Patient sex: M
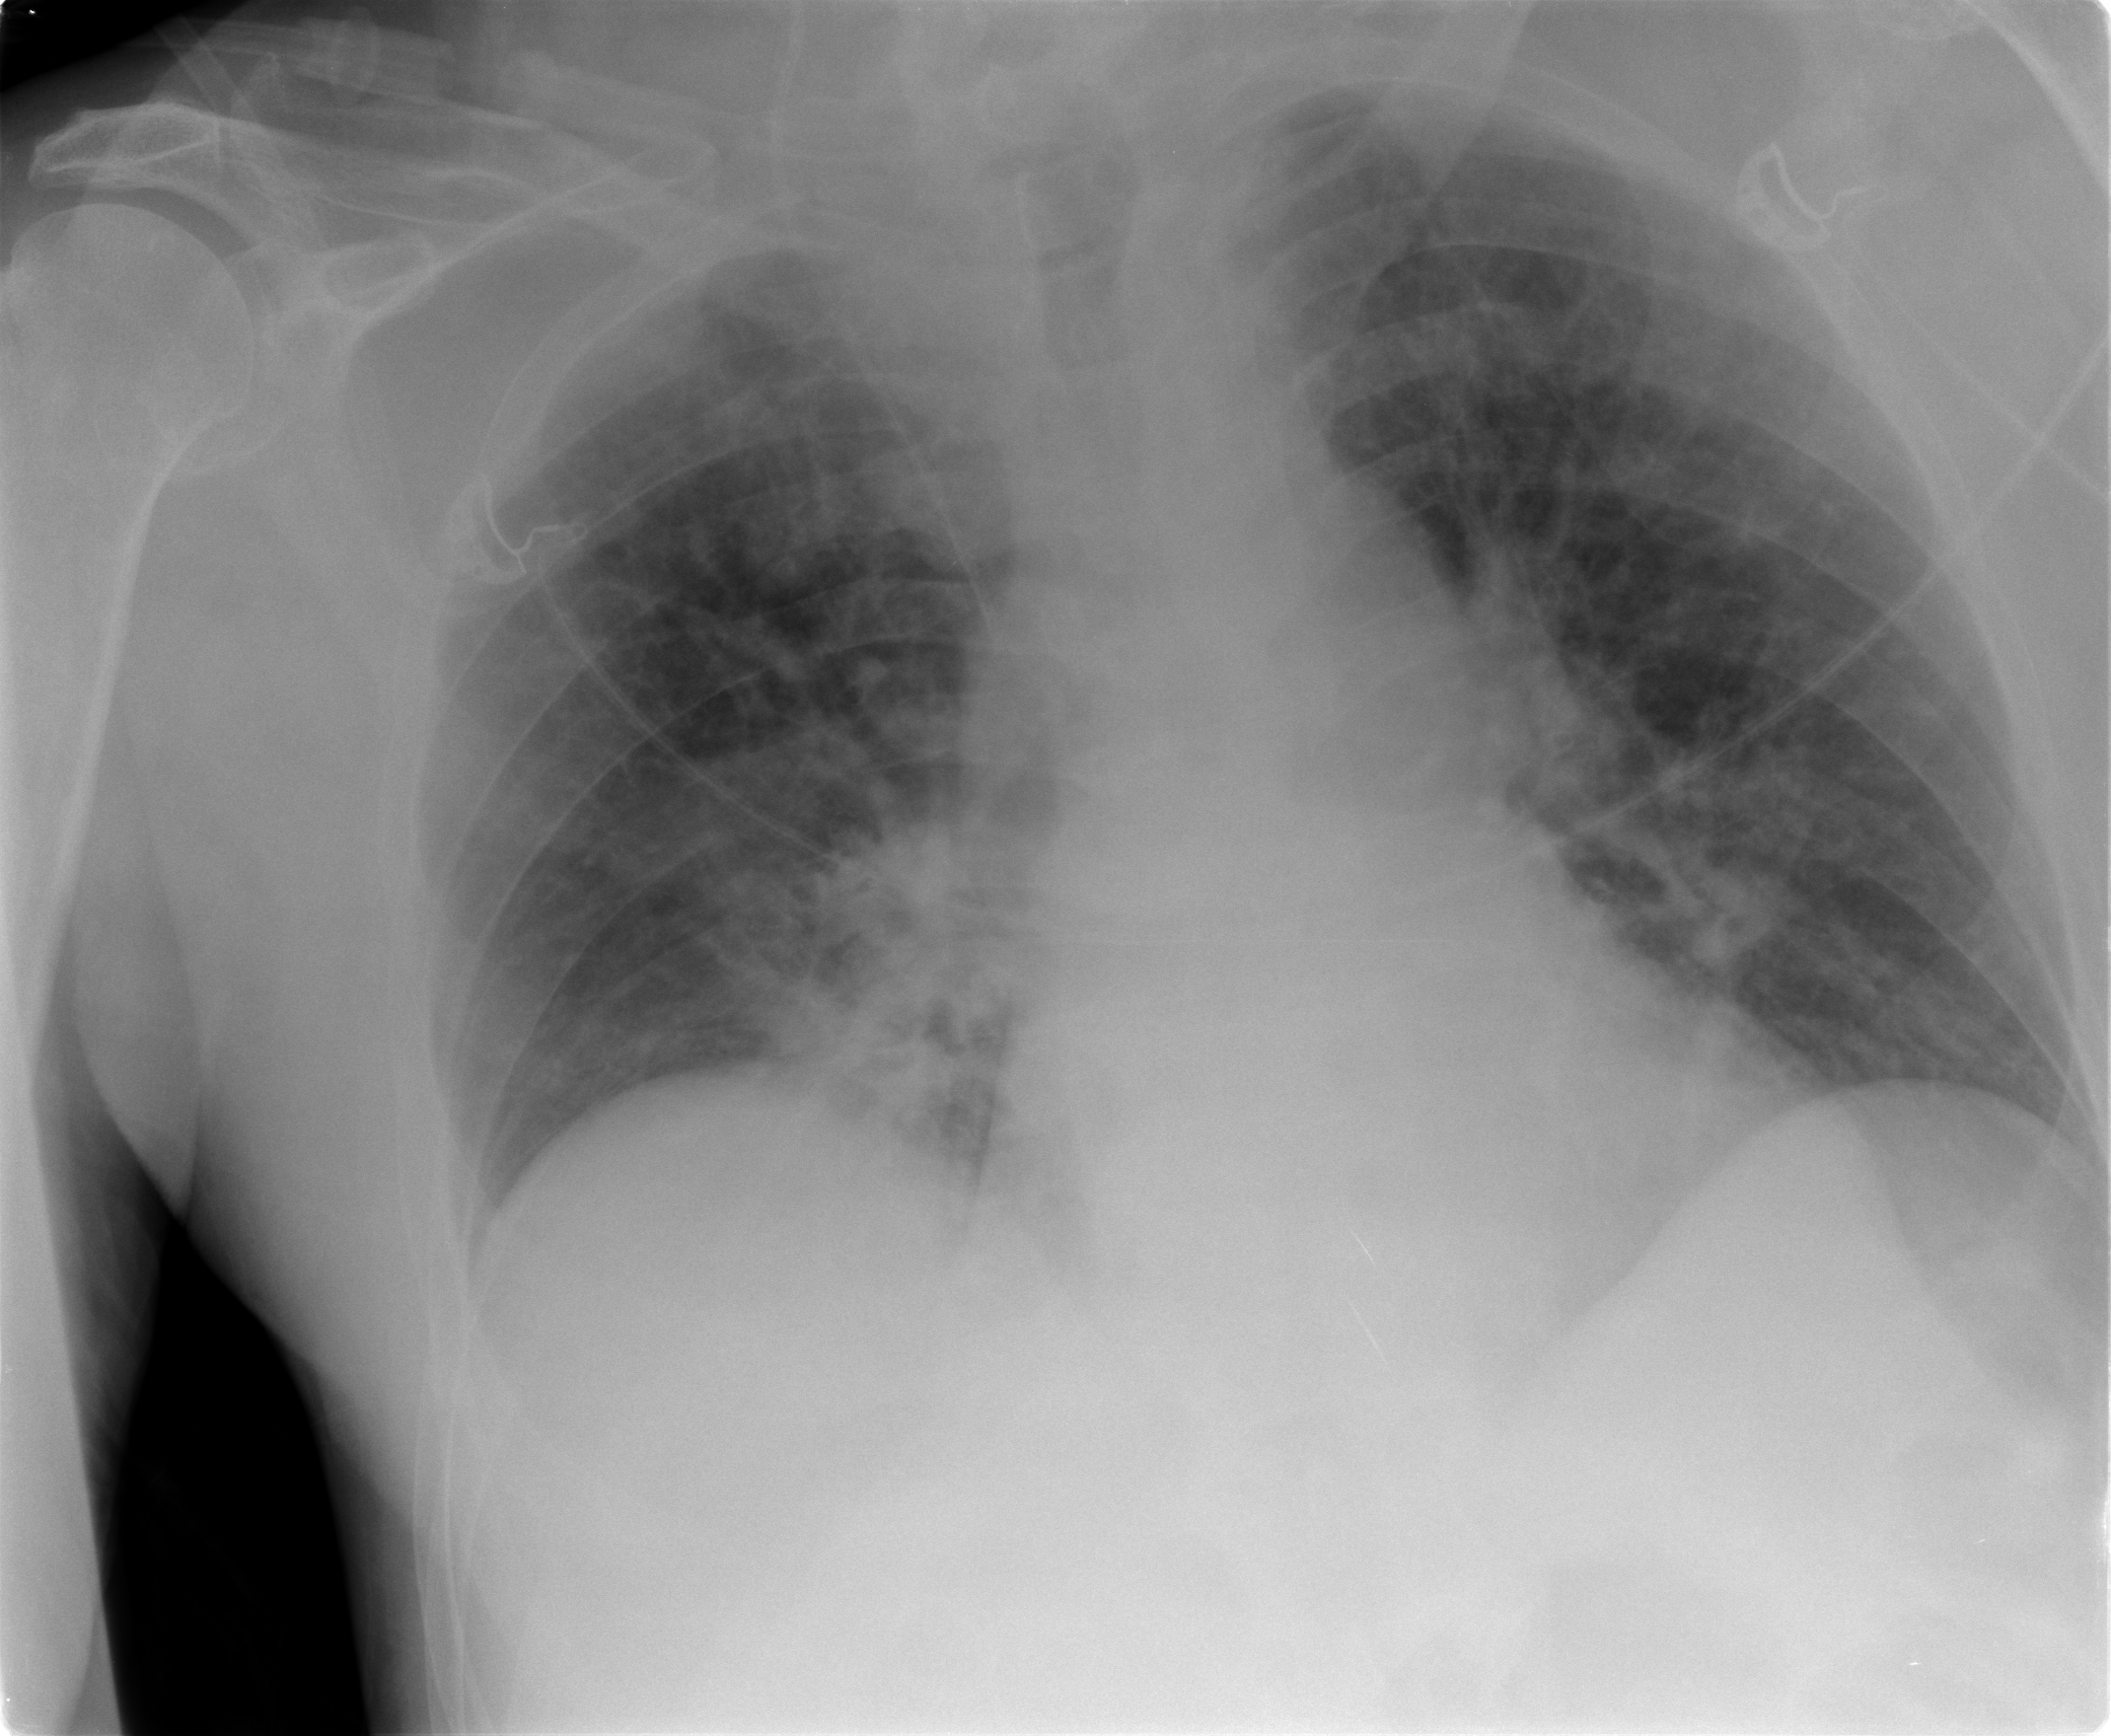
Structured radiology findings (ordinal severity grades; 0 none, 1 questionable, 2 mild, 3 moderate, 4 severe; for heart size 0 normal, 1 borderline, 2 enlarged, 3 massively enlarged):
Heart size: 0
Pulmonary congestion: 1
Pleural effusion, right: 0
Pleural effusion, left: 0
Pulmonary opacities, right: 2
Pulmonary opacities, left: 0
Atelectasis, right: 2
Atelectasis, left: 0